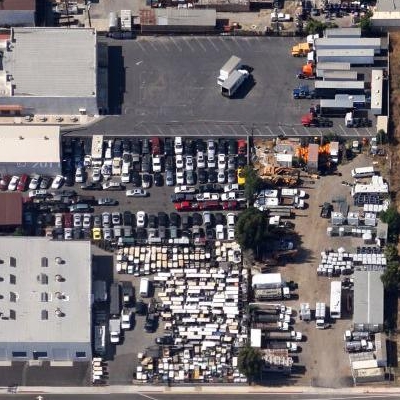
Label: gParking